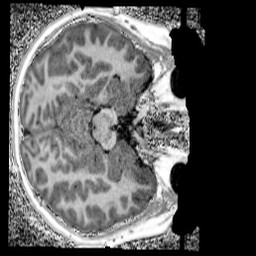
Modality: UNIT1_denoised
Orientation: axial
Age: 11
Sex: male
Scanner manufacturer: siemens
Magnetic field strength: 3 T
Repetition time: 4 s
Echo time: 0.00299 s